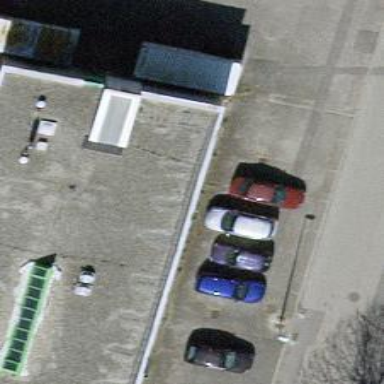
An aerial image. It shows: Charging station.